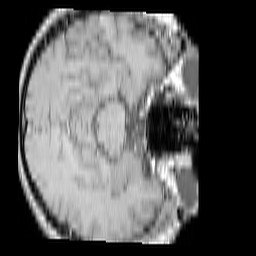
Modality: T1w
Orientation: axial
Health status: ill
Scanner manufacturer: philips
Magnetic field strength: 3 T
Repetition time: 0.3787 s
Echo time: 0.002908 s